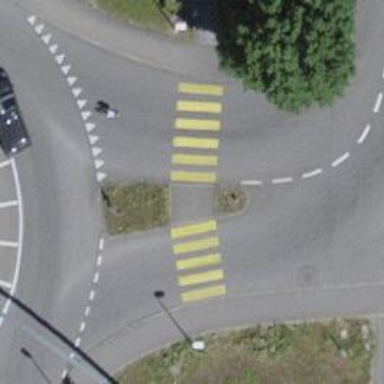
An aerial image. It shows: Uncontrolled zebra crossing with island. The crossing is marked with zebra stripes.